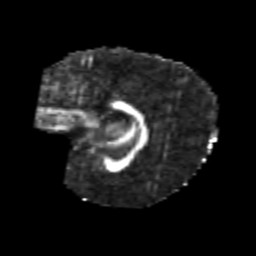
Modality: FA
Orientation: sagittal
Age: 7
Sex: male
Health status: healthy